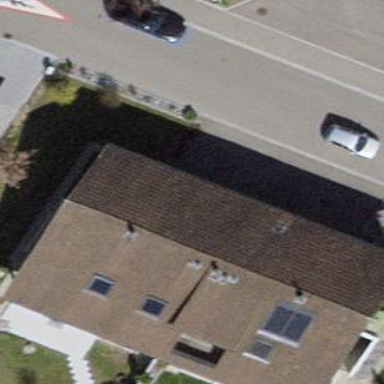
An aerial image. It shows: Semi-detached house.